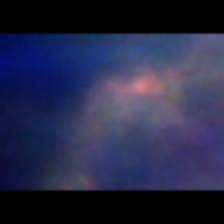
Taxon: Unknown_full_image
Group: Unknown